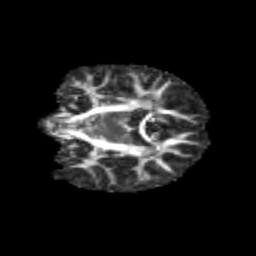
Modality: FA
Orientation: coronal
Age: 9
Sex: female
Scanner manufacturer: siemens
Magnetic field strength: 3 T
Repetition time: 3.8 s
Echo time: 0.07 s